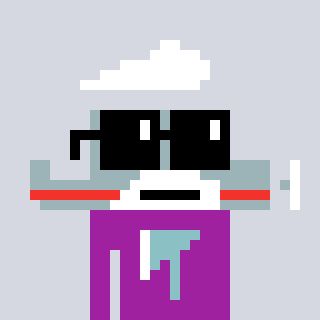
a pixel art character with square black sunglasses, a plane-shaped head and a magenta-colored body on a cool background